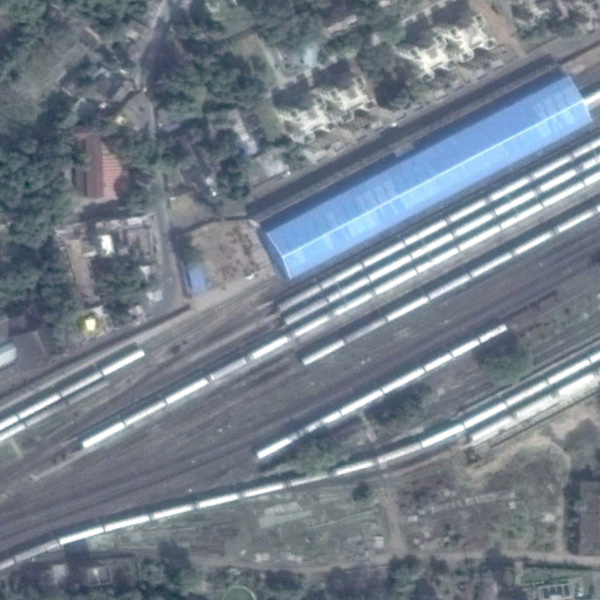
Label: RailwayStation